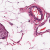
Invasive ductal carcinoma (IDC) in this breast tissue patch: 0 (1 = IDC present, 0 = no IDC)